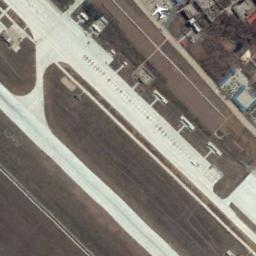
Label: airport